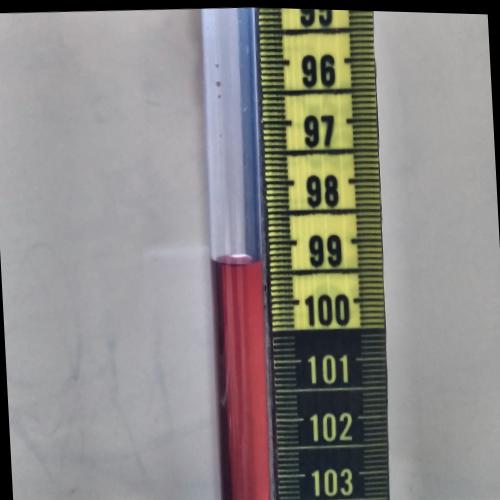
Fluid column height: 99.3 cm